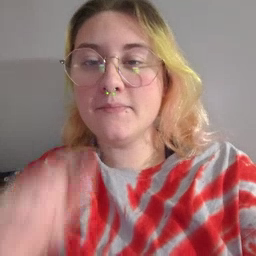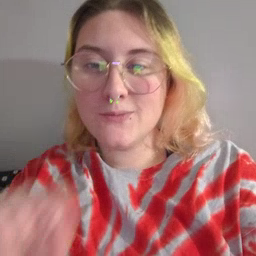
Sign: pencil